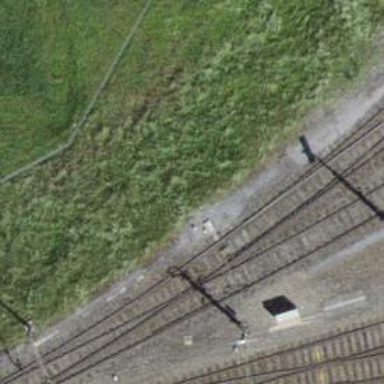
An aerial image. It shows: Railway switch.